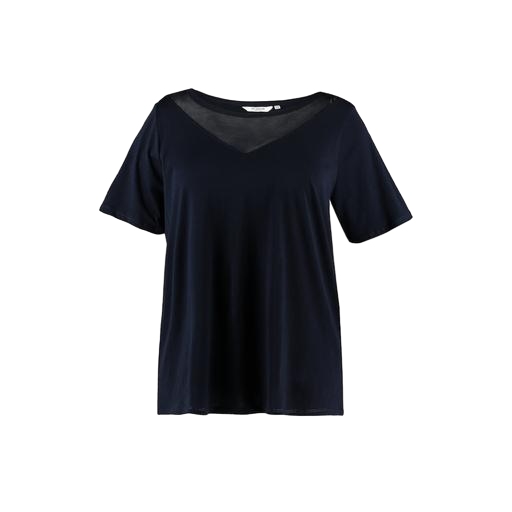
blue nly t-shirt, blue v-neck t-shirt only macy, loose fit t-shirt, white background